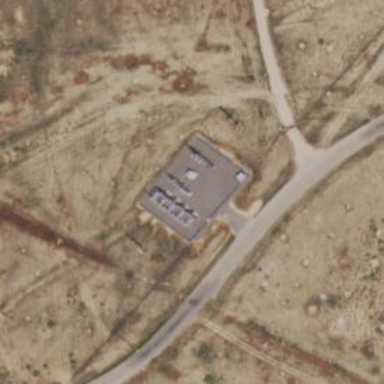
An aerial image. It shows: Outdoor power substation enclosed by fence.